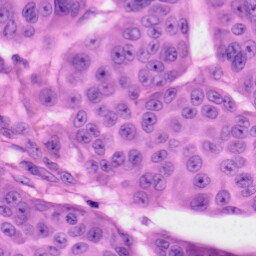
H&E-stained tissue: Skin